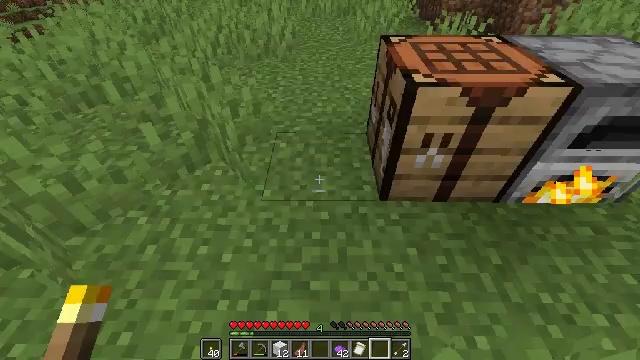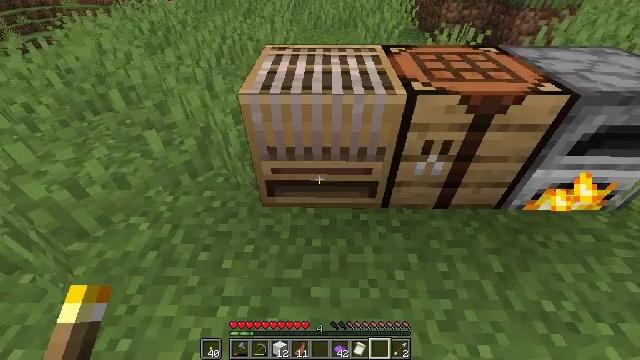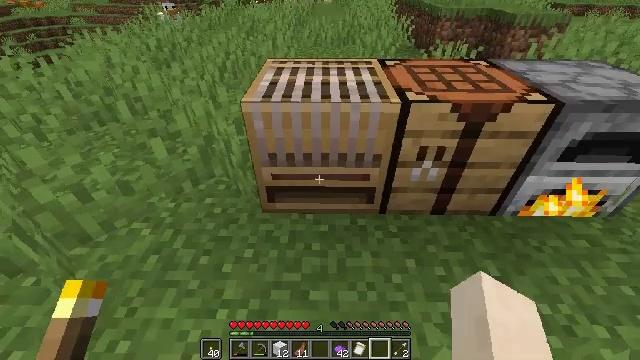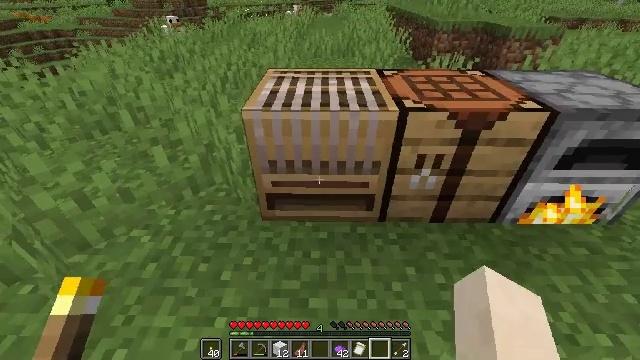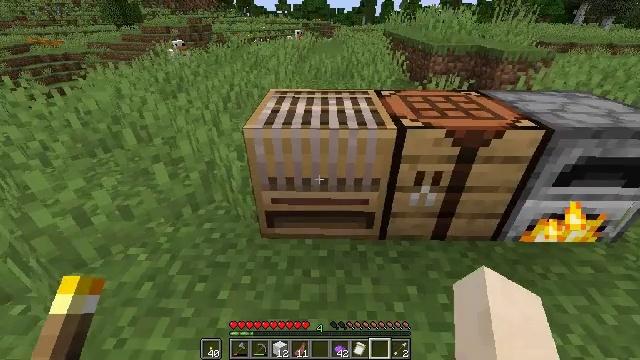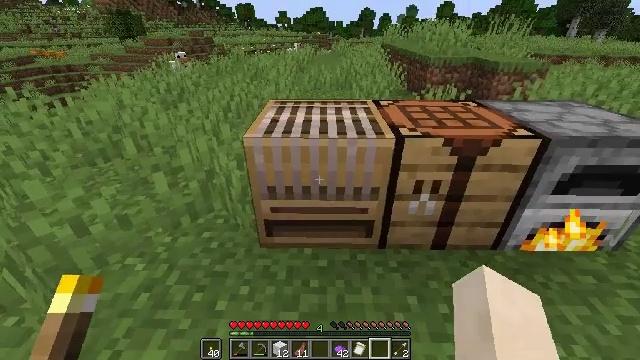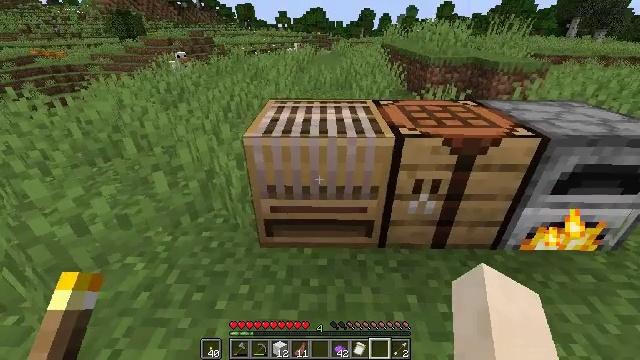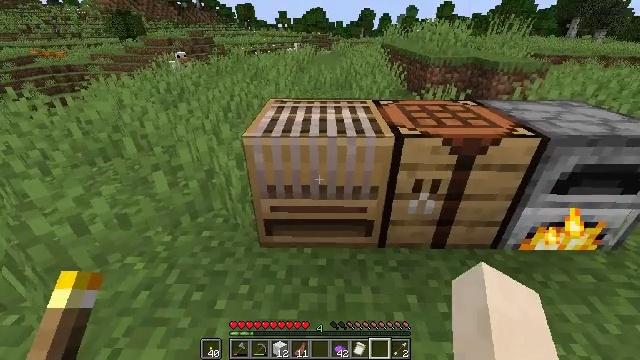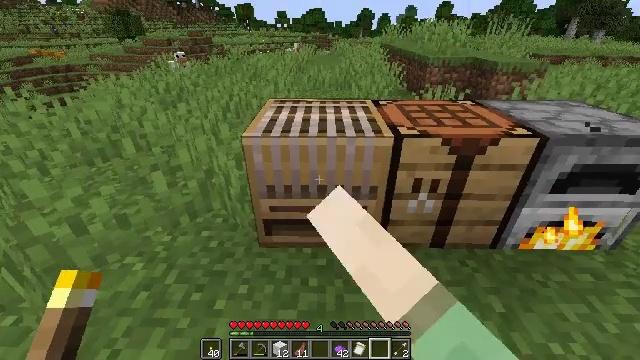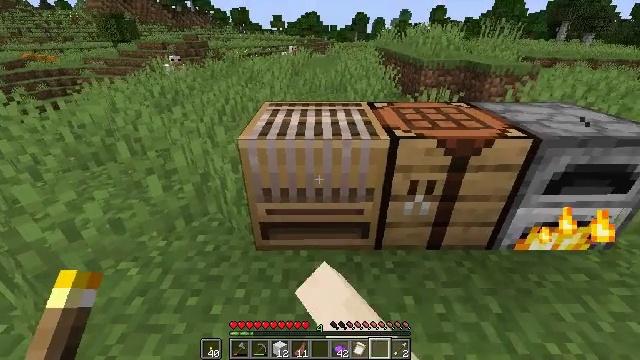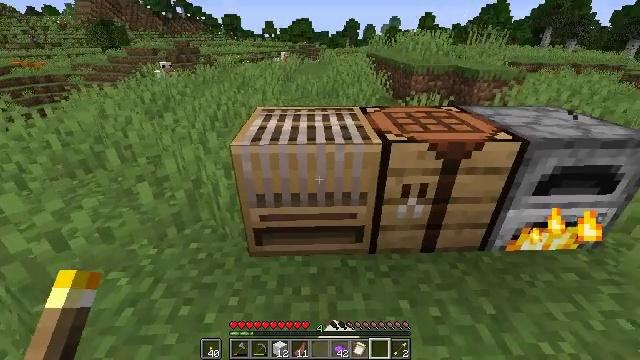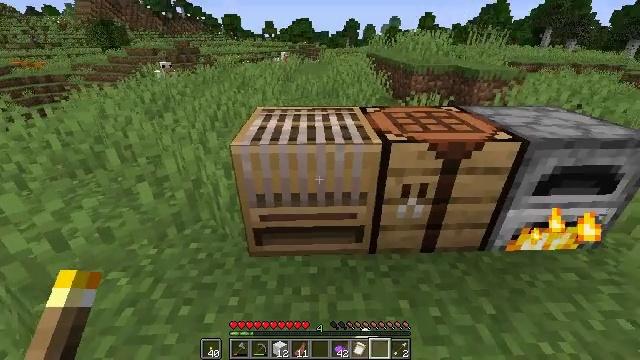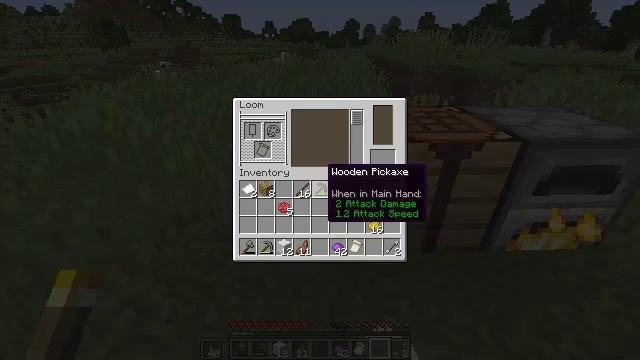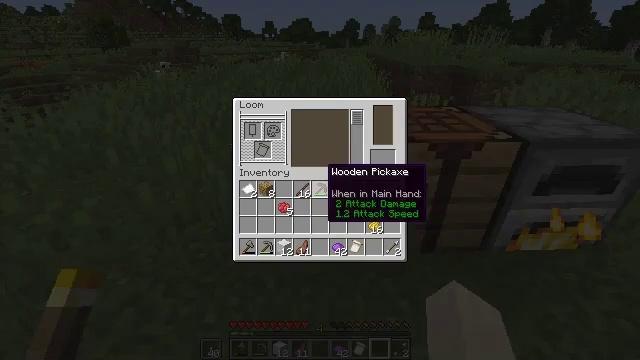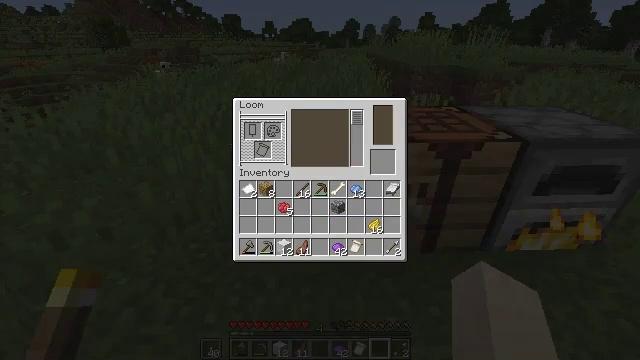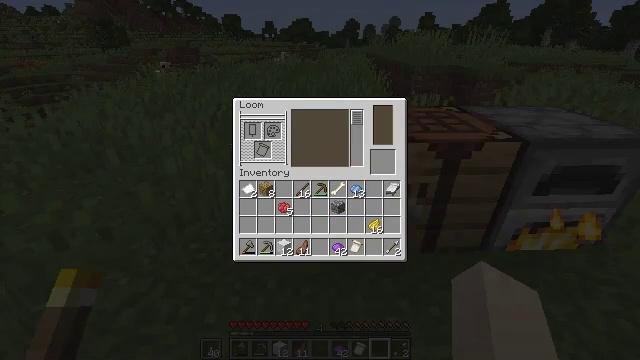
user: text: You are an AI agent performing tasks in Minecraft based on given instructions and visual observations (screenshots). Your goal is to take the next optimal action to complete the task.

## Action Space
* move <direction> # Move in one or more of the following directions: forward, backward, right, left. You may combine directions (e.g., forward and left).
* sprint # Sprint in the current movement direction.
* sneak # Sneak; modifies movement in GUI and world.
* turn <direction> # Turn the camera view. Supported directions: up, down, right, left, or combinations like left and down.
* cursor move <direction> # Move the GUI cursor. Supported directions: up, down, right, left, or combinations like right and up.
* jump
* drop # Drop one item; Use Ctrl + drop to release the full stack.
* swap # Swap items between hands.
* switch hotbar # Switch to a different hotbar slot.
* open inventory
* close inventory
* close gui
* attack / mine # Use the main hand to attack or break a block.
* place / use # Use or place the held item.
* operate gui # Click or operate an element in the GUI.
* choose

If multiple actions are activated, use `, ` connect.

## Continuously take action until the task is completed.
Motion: motion action
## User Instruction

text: Use the crafting table to craft purple wool with wool and dye.
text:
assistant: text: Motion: turn up
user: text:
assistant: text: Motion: turn up
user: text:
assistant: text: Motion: turn up
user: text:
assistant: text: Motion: turn up
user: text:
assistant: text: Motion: turn up
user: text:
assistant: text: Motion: no_op
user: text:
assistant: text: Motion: use / place
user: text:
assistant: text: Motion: use / place
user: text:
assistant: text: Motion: no_op
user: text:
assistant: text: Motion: turn right and up
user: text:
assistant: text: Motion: no_op
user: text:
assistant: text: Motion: open gui
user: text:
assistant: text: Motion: no_op
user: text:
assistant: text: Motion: no_op
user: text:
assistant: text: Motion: no_op
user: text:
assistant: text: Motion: no_op
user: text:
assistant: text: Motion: cursor move right and down
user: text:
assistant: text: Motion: cursor move right and down
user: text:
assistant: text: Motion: cursor move right and down
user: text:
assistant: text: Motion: no_op
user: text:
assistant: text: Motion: no_op
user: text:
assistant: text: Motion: no_op
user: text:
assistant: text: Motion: no_op
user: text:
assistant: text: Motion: no_op
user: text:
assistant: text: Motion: no_op
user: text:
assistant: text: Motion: no_op
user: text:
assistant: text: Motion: no_op
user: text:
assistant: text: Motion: no_op
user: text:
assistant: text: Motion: close gui
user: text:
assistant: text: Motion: no_op